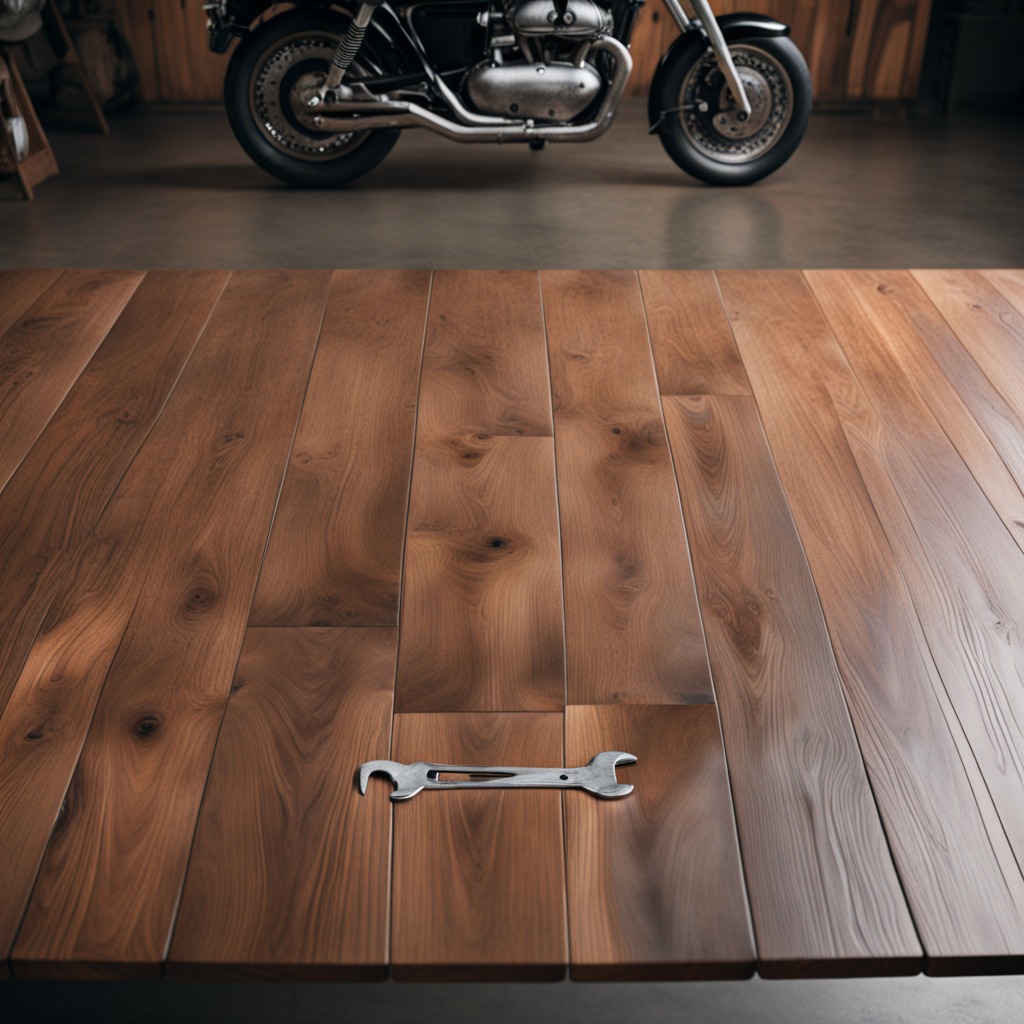
An wrench is lying on the oil-spilled wooden table in the vintage motorcycle garage.